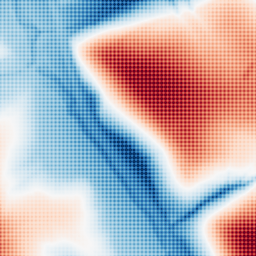
Category: multiscale
Decomposition family: dog_multiscale
Decomposition parameters: sigma_ratio: 2
n_scales: 6
base_sigma: 1
Upsampling method: sinc_hamming
Upsampling parameters: scale: 8
kernel_size: 8
Upsampling scale: 8